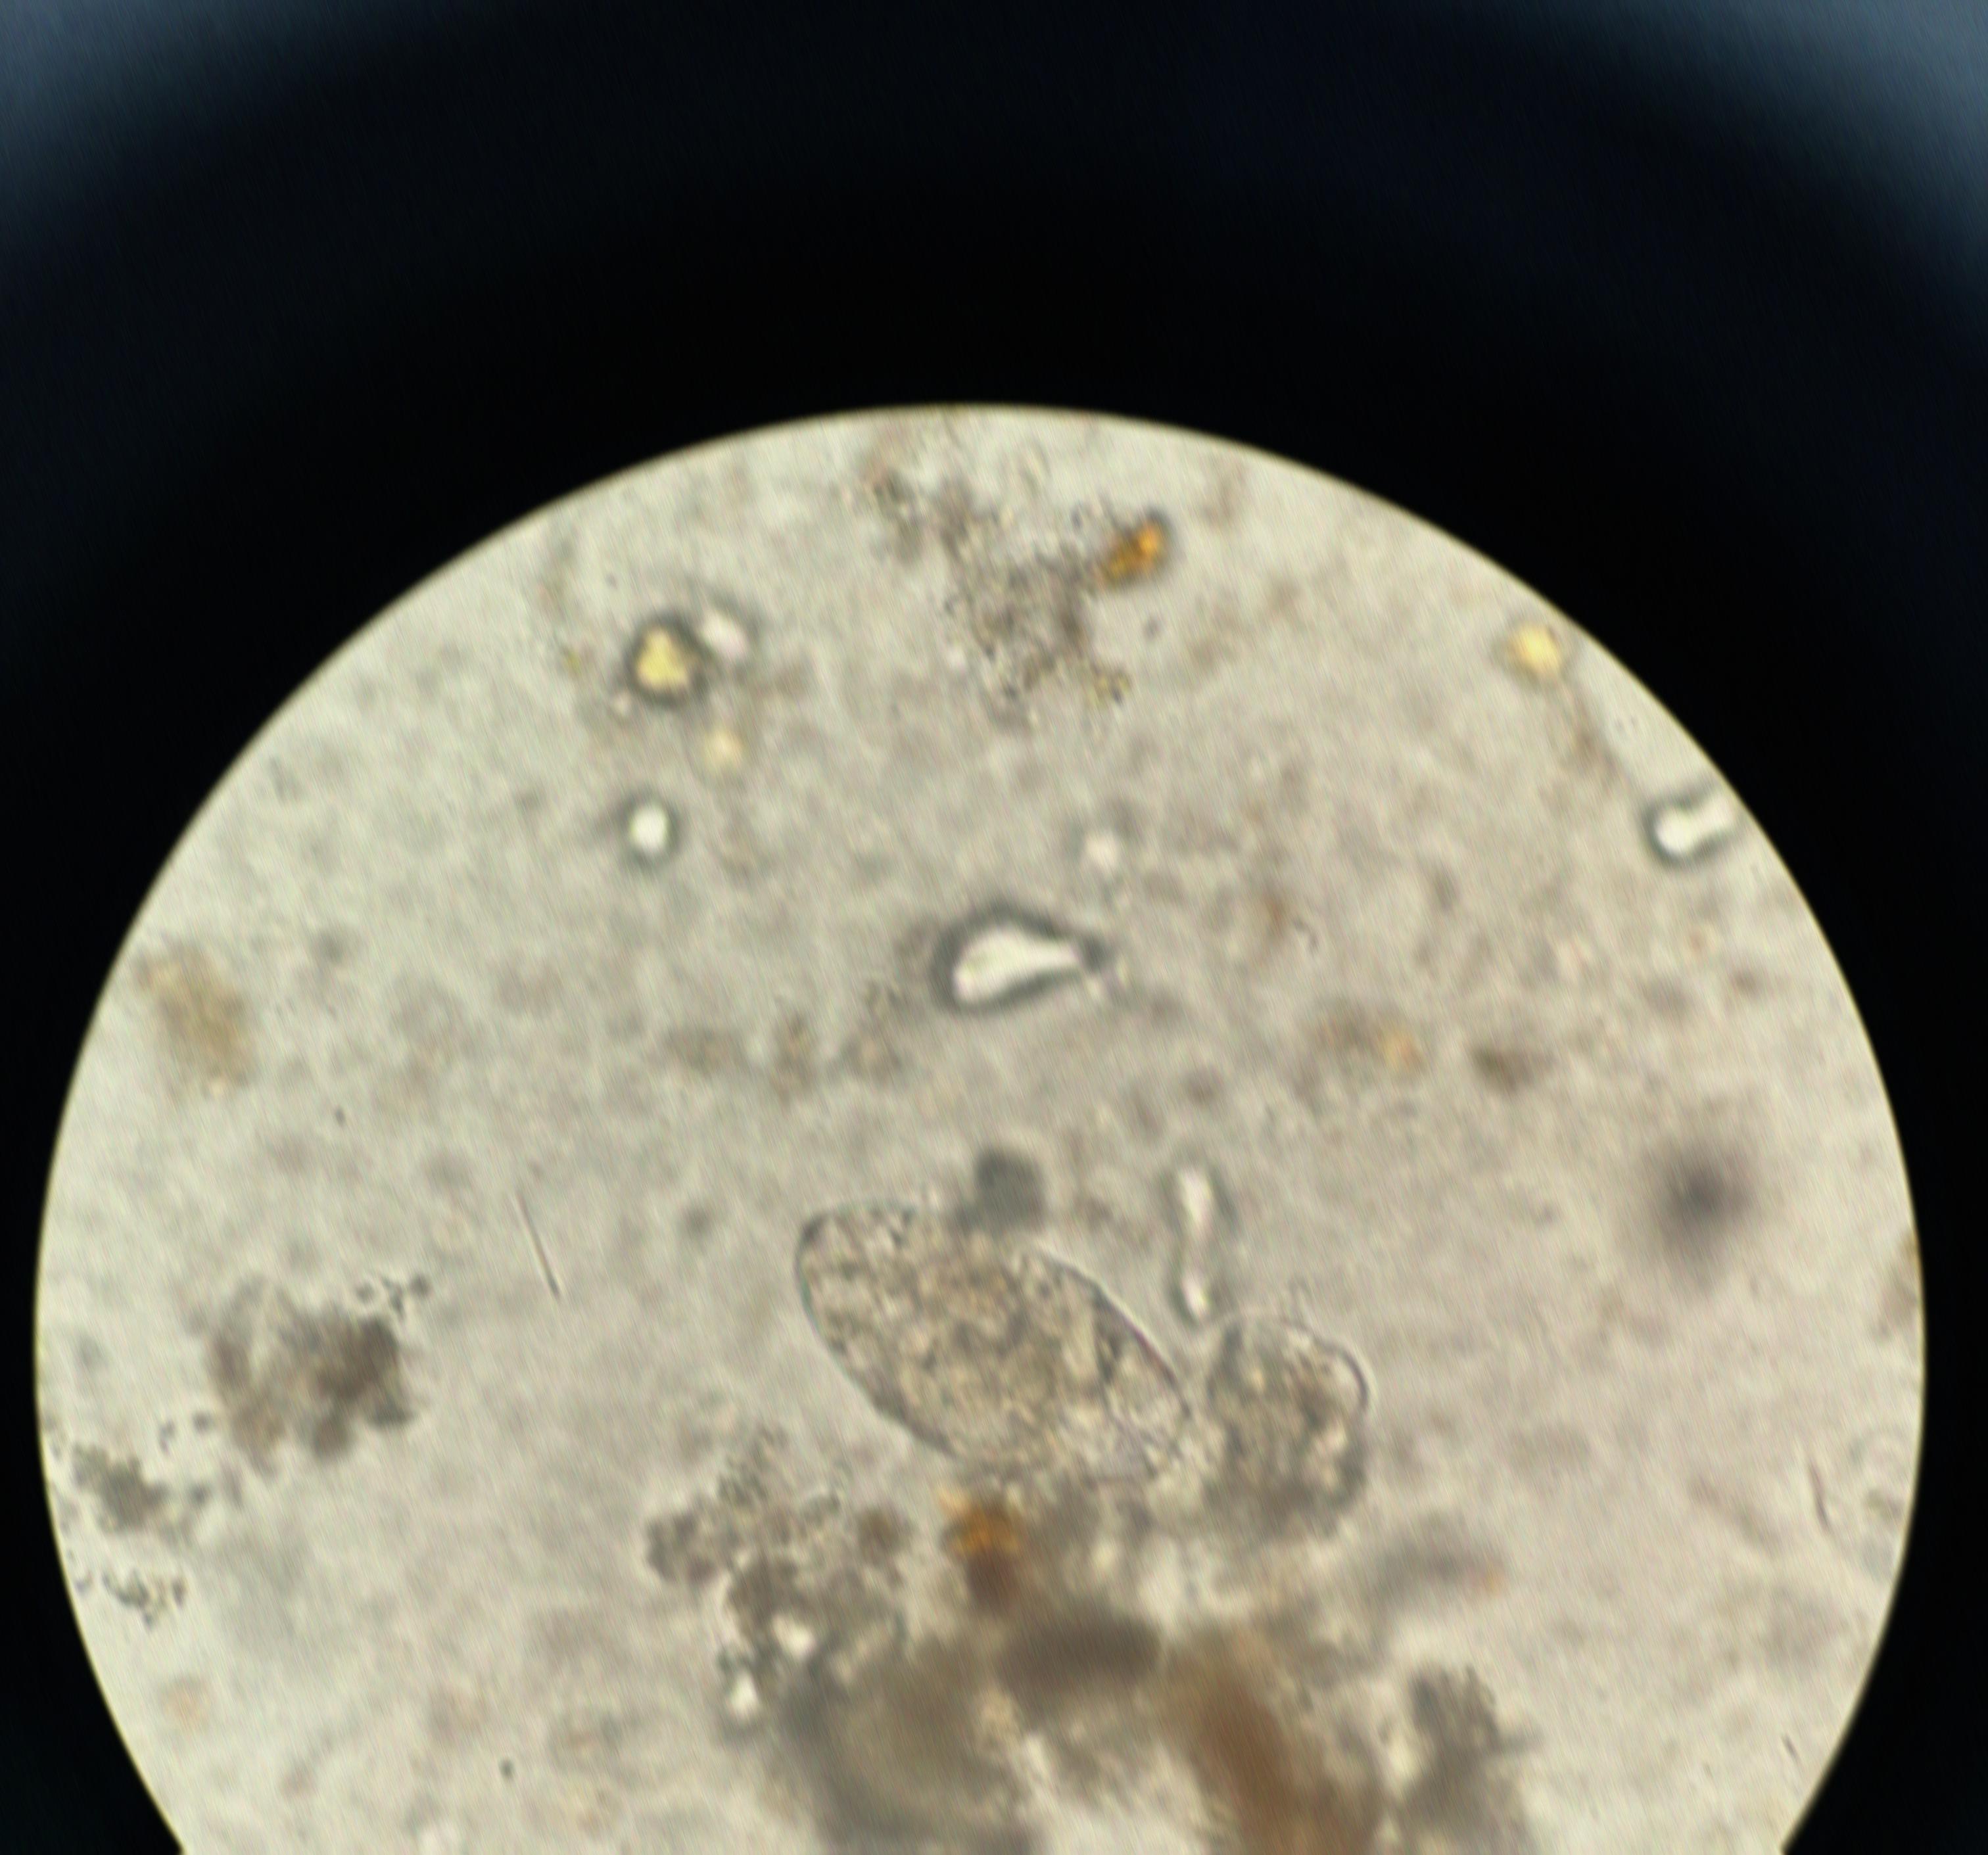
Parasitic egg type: Fasciolopsis buski